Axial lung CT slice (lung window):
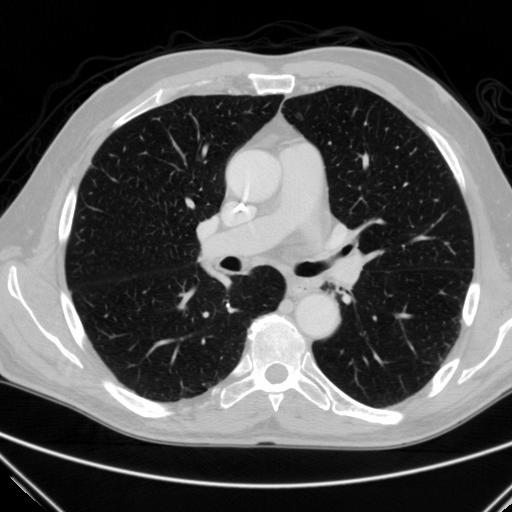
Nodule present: no